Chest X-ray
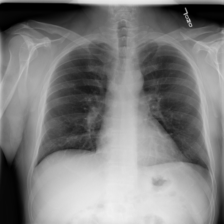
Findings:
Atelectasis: negative
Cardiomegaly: negative
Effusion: negative
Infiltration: negative
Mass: negative
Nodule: negative
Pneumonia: negative
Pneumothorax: negative
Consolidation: negative
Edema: negative
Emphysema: negative
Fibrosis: negative
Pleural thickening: negative
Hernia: negative